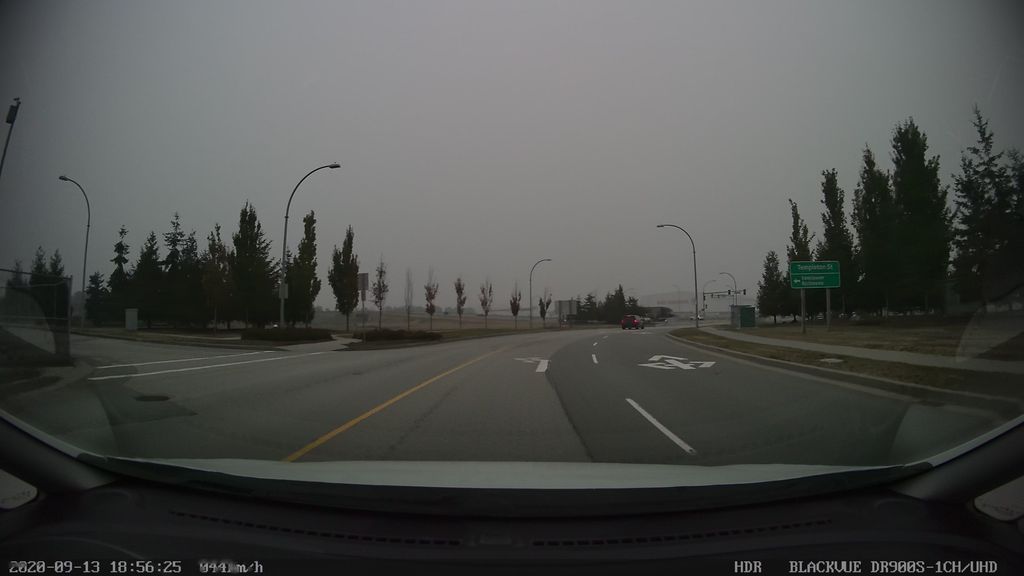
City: vancouver